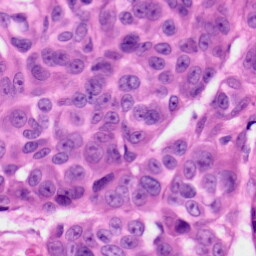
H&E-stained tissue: Skin